Interaction volume radius: 5 \u00c5
Interaction volume height: 25 \u00c5
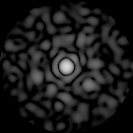
Disorder parameter: 0.8522